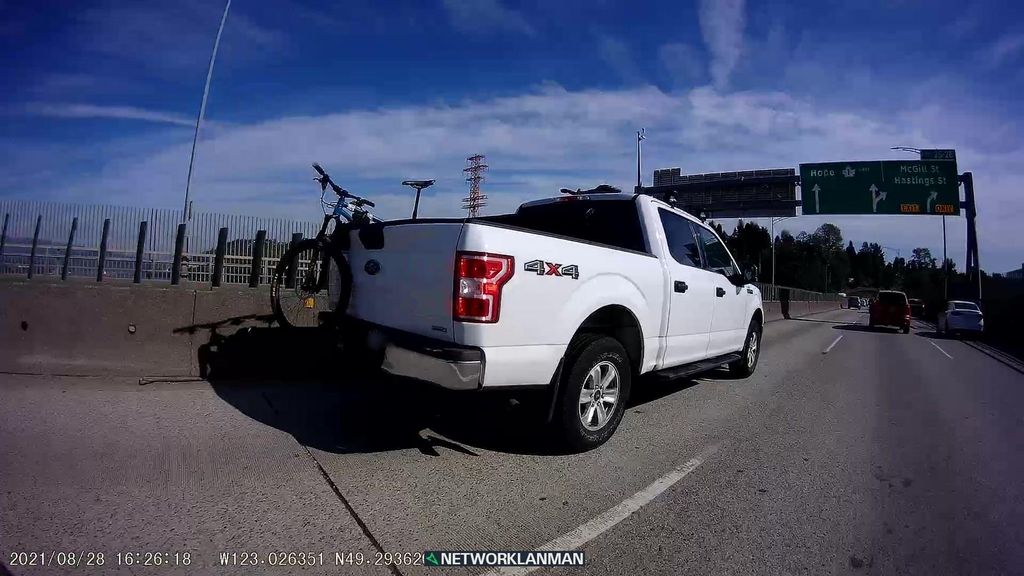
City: vancouver